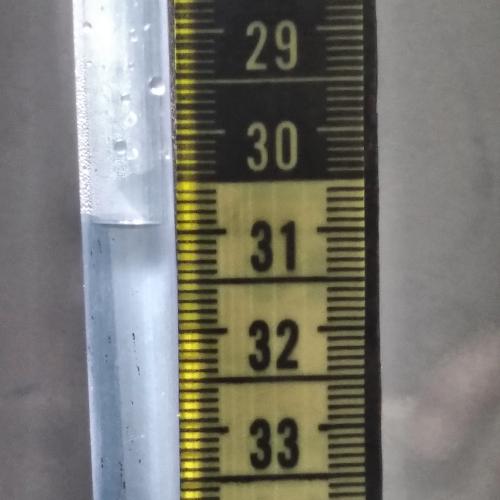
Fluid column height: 30.9 cm